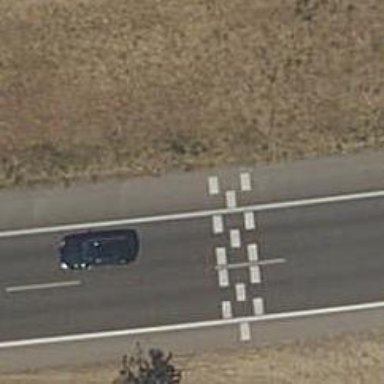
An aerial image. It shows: Traffic calming measure in place: rumble strips.